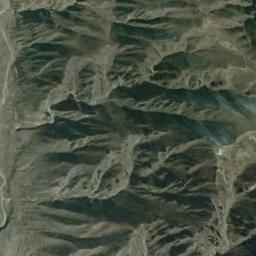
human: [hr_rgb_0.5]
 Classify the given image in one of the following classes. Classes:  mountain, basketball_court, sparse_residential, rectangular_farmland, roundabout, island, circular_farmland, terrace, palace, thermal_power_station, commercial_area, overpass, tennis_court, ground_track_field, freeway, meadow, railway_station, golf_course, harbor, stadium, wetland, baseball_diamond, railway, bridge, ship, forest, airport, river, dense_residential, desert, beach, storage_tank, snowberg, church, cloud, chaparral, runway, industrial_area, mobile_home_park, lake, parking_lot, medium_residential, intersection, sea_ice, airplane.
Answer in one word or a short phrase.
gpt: mountain